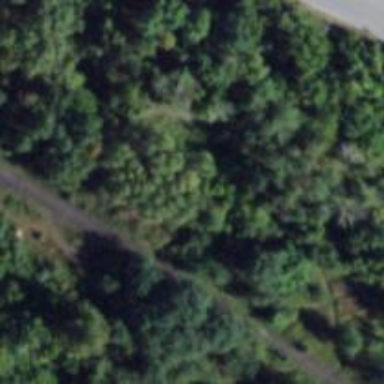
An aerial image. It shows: Abandoned railway.